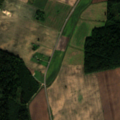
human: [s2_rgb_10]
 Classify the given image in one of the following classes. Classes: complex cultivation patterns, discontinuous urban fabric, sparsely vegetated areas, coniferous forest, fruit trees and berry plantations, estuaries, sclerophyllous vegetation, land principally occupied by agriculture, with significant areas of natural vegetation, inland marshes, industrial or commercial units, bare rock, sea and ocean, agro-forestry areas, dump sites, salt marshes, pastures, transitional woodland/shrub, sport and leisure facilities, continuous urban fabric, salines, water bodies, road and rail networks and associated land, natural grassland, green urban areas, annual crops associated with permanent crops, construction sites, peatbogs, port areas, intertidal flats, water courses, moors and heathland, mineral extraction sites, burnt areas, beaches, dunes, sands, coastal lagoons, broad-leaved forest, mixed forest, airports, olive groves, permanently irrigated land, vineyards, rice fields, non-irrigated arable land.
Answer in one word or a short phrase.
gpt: non-irrigated arable land, mixed forest